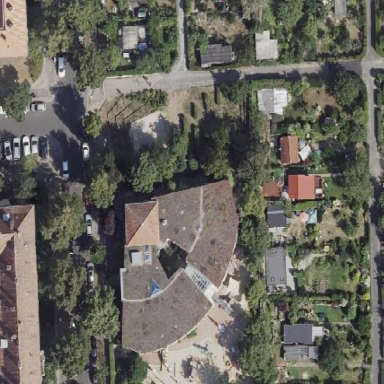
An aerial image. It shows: Close-up view of roof of building.